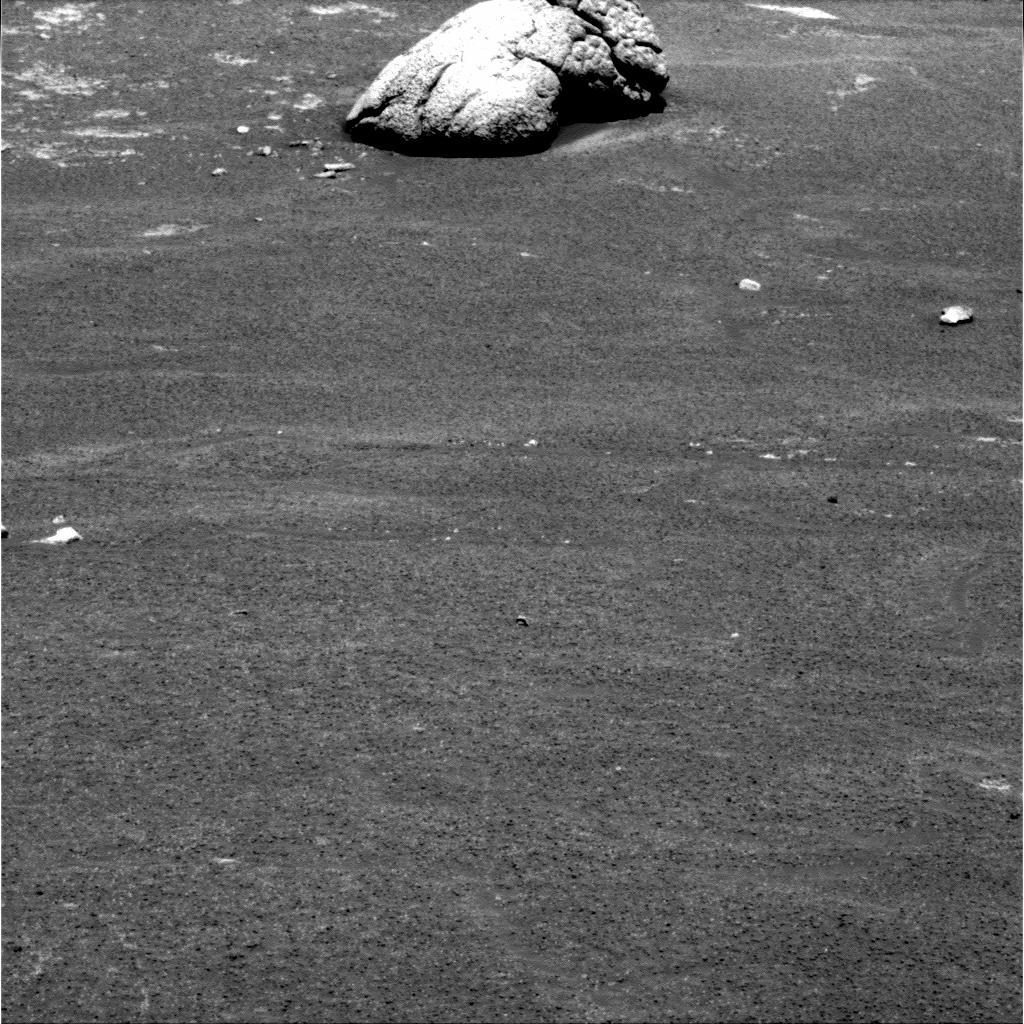
Terrain classes present: Bedrock, Gravel / Sand / Soil, Rock, Shadow